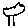
Label: tree